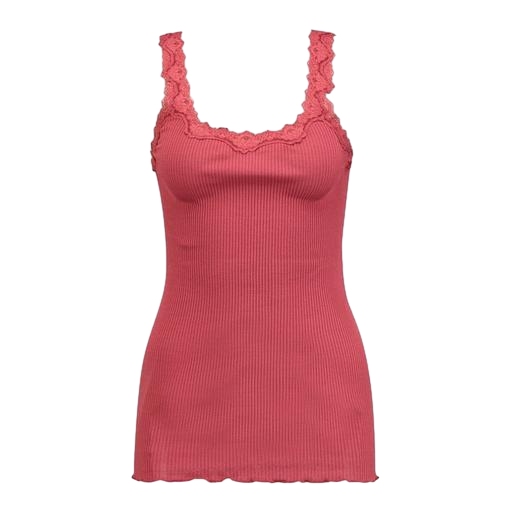
lace-trimmed ribbed tank, pink rib tank, pink tank top, white background